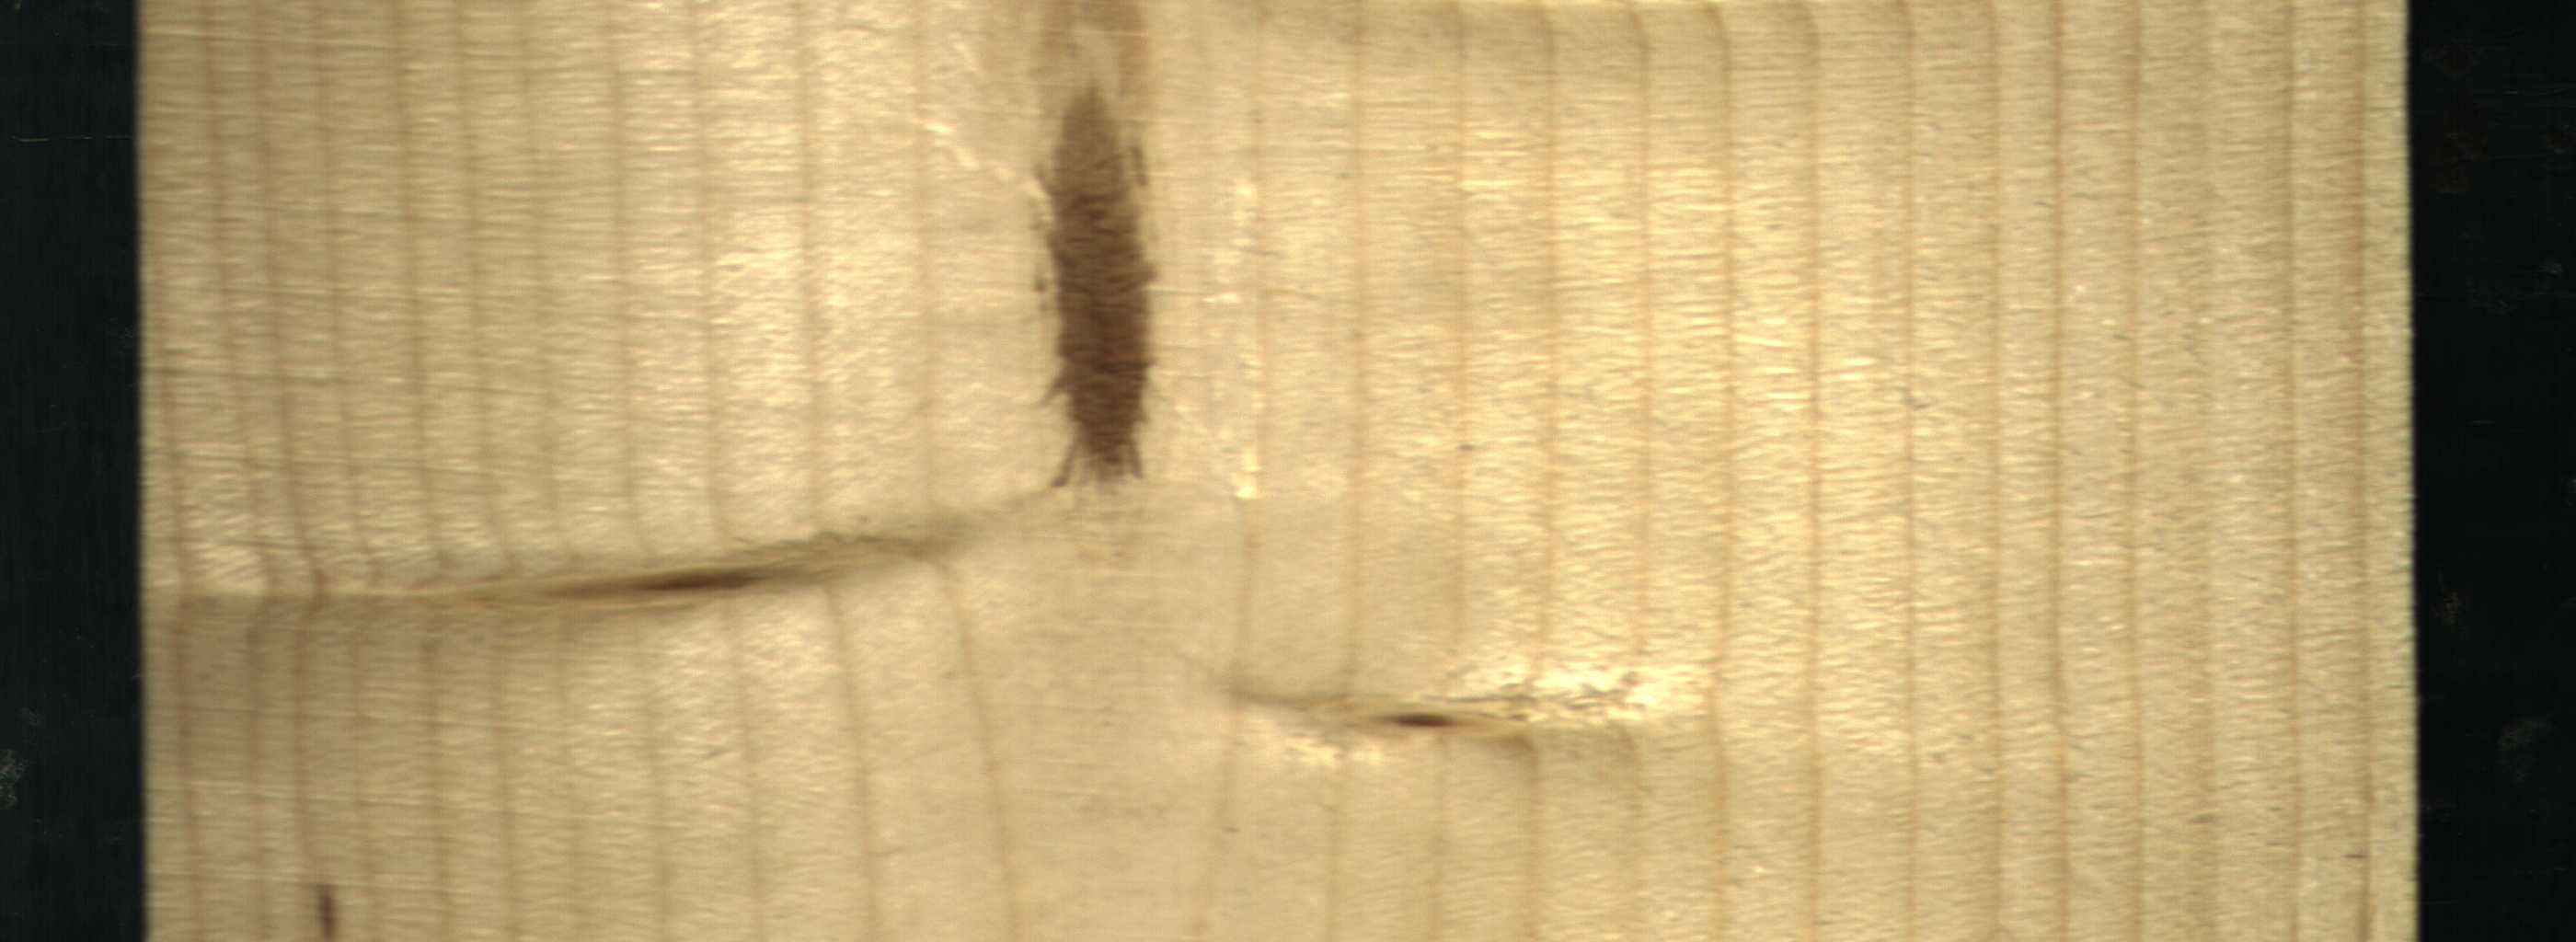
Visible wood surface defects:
Marrow
resin
Live_Knot
Live_Knot